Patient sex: M
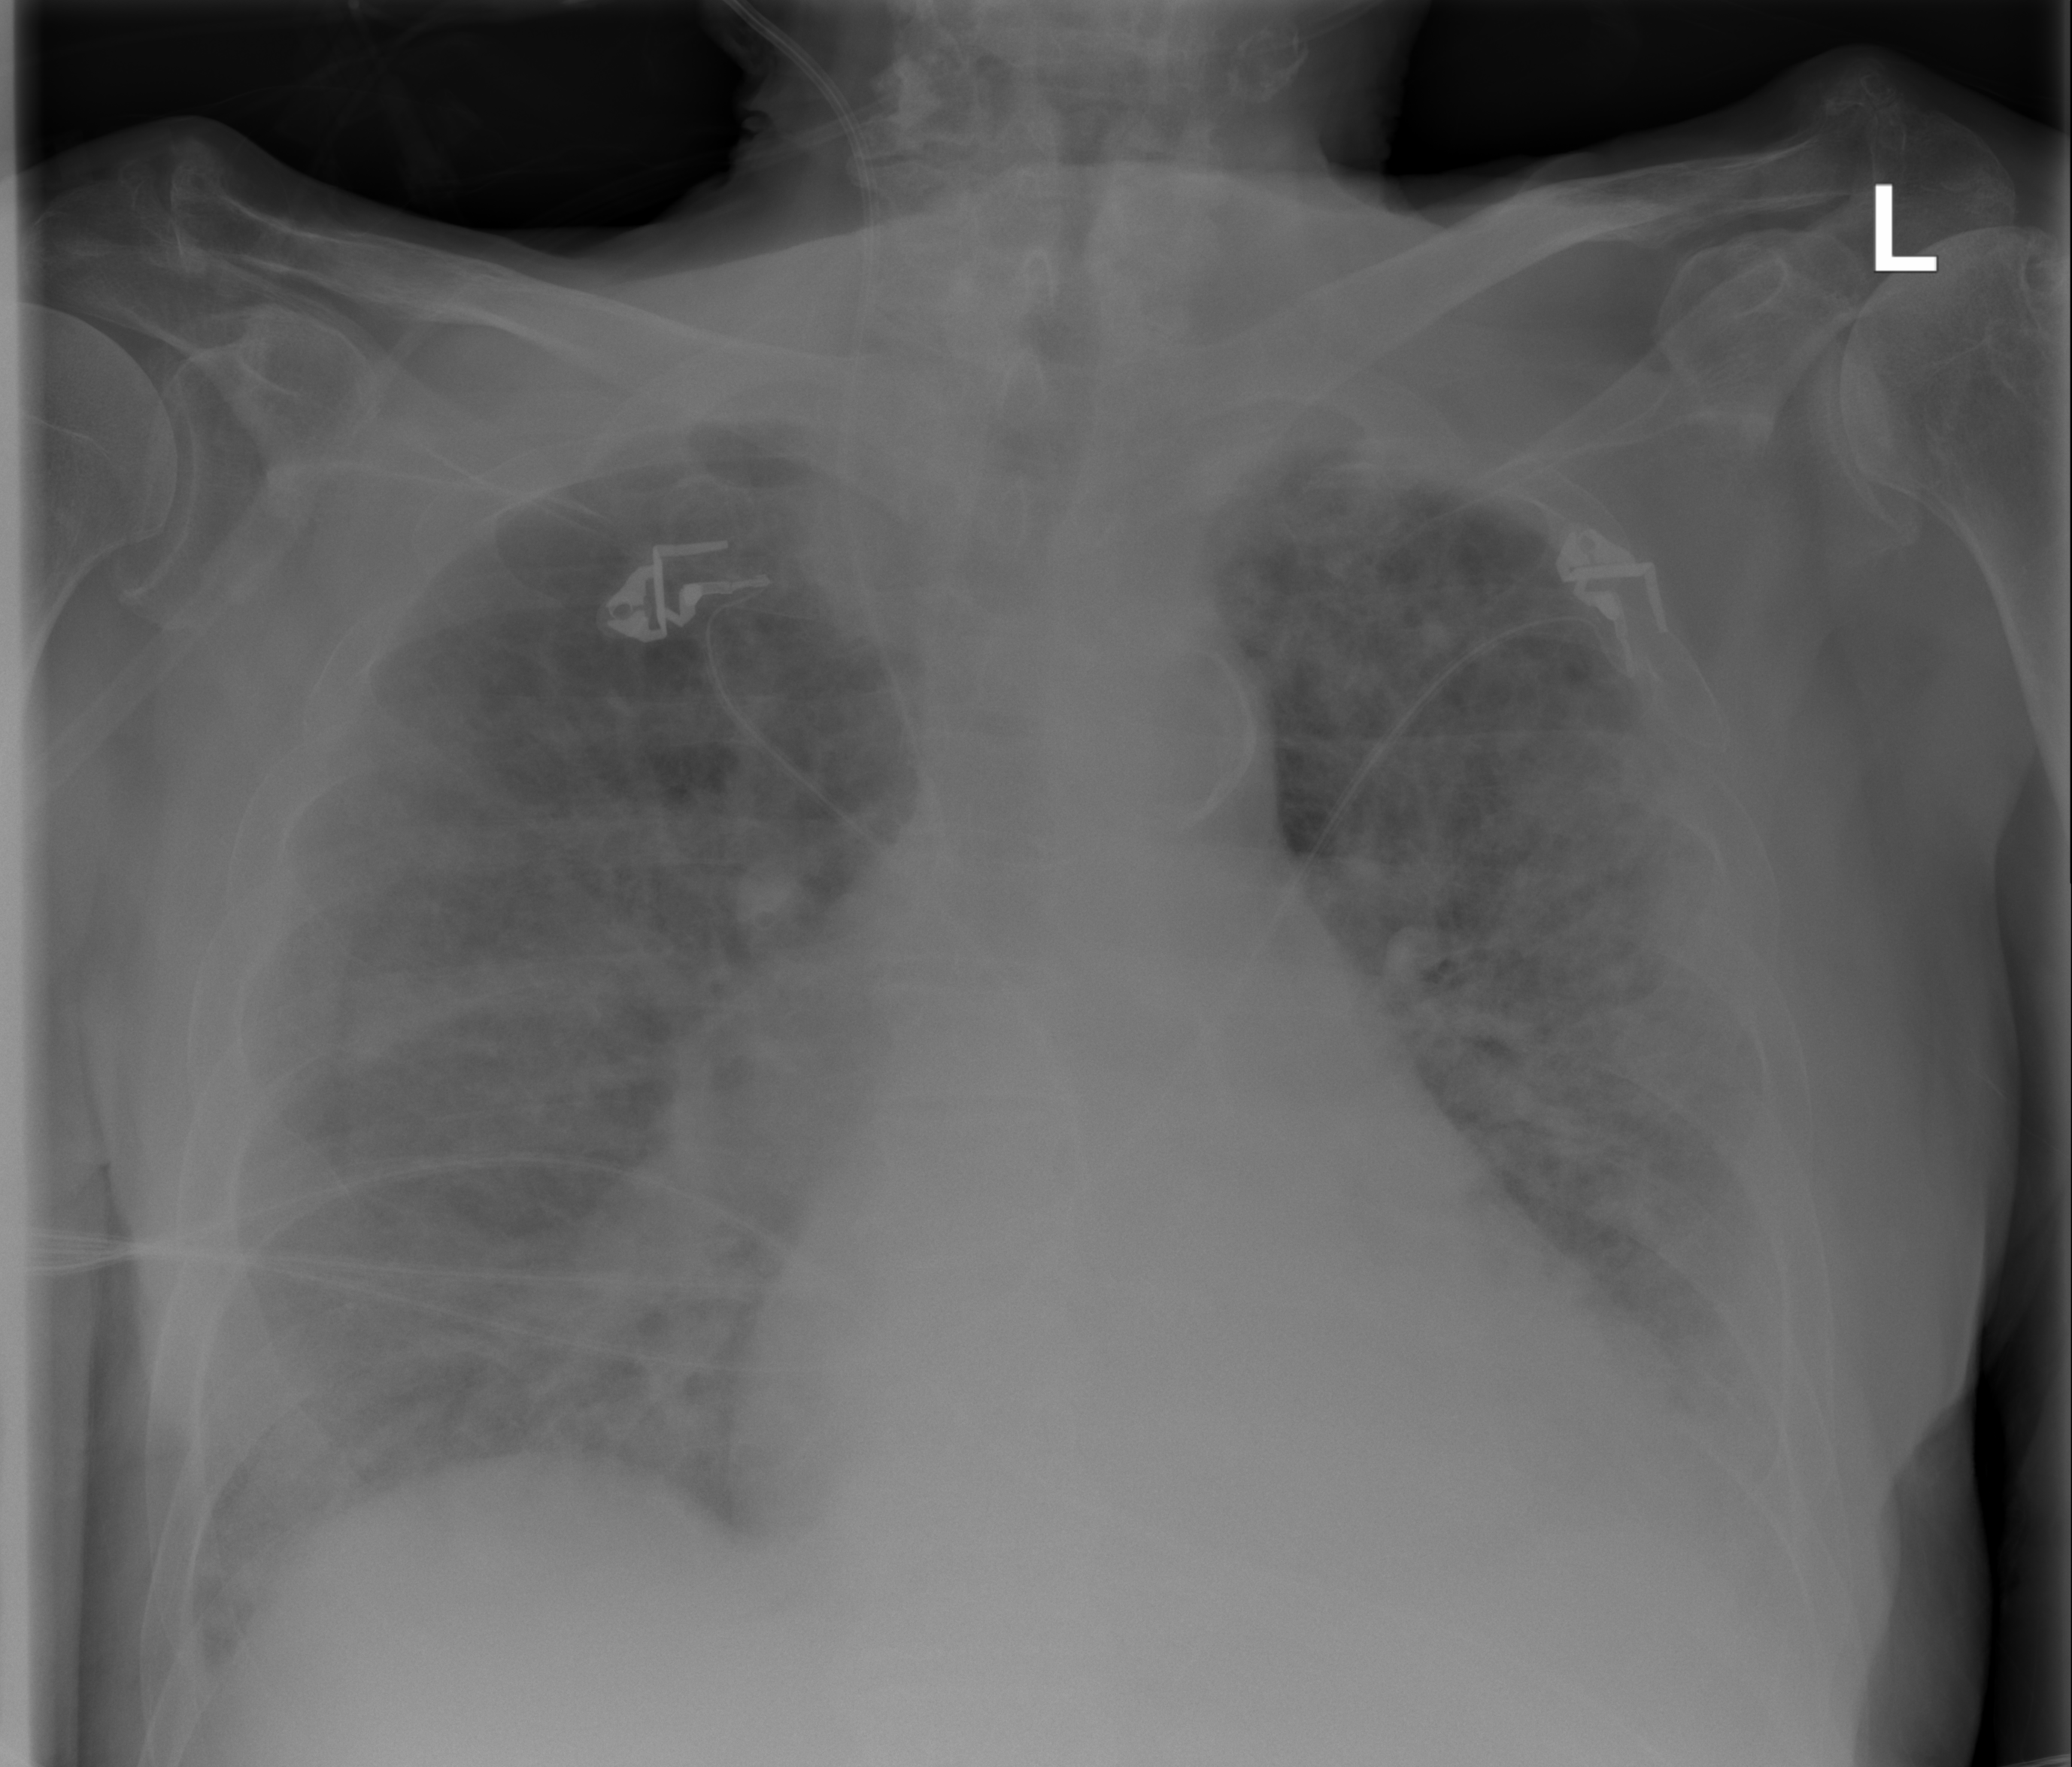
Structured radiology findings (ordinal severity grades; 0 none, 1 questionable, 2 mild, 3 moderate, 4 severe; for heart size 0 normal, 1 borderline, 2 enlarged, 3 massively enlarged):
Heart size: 2
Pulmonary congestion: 3
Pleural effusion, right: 1
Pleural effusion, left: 2
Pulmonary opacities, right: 2
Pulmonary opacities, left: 3
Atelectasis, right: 2
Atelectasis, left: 2